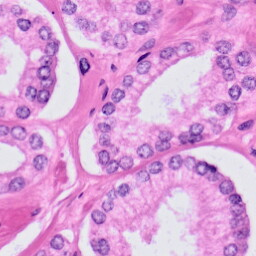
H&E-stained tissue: Prostate